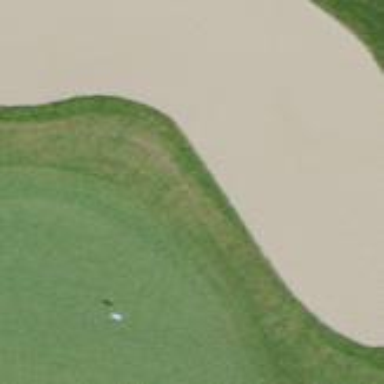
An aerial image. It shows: Golf bunker filled with sandy terrain.